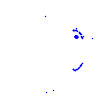
Particle: proton